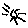
Label: sun